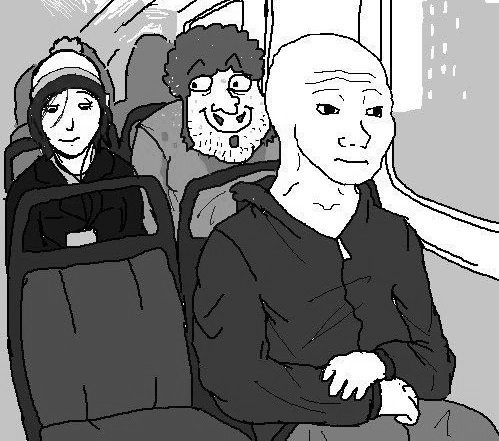
Label: 5_Wojak_with_Background